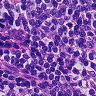
Metastatic tissue present: no